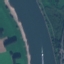
Label: River